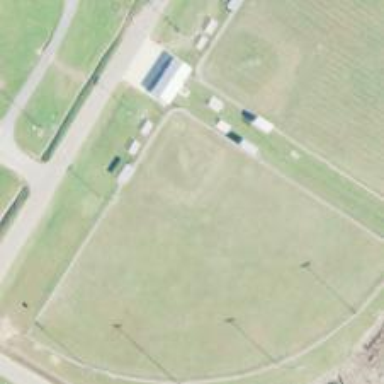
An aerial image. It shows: Baseball pitch for leisure land.